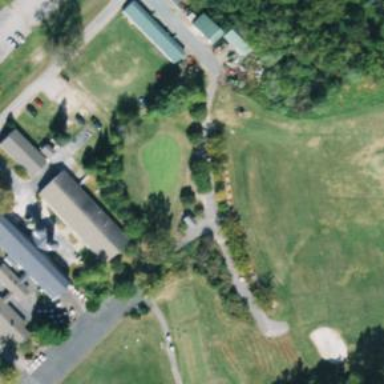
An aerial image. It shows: Path for both roads and golfers.